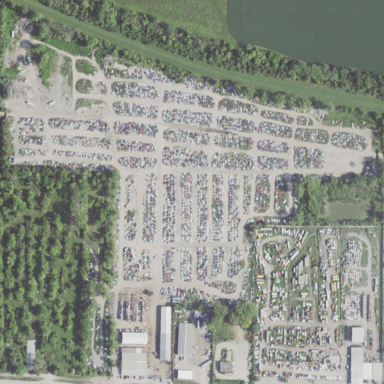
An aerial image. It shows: Scrap yard located in industrial area.